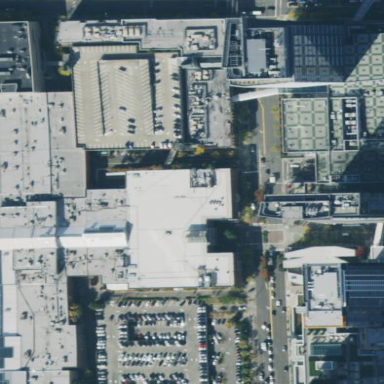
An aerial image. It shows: Department store building section.